Interaction volume radius: 5 \u00c5
Interaction volume height: 30 \u00c5
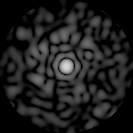
Disorder parameter: 0.85